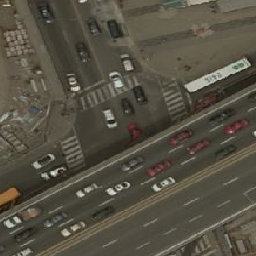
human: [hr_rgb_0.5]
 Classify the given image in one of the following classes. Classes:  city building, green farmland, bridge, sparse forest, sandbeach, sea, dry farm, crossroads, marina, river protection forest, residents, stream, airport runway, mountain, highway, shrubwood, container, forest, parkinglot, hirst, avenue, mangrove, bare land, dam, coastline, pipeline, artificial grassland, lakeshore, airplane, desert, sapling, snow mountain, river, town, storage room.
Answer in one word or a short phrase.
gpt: highway